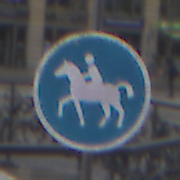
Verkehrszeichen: Reitweg
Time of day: Midday
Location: Outdoor (Urban)
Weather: Overcast
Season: NotSpecified
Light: Natural